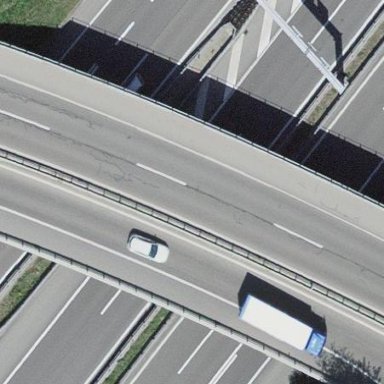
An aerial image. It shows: Bridge with beam structure.